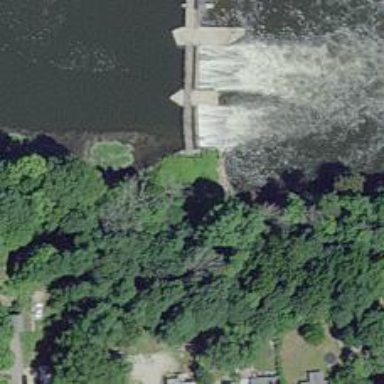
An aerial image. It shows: Dam across waterway.